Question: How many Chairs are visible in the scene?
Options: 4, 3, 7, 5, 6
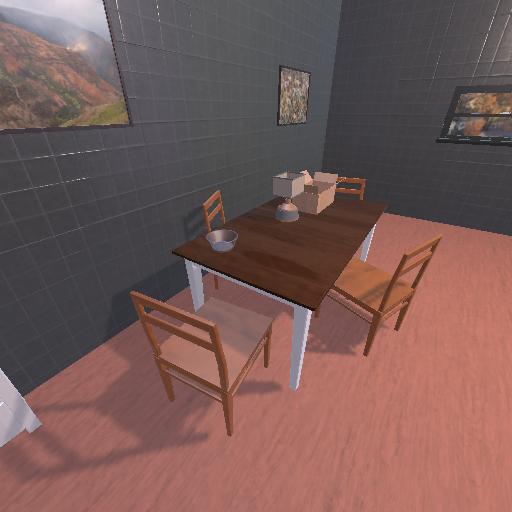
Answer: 4